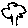
Label: tree